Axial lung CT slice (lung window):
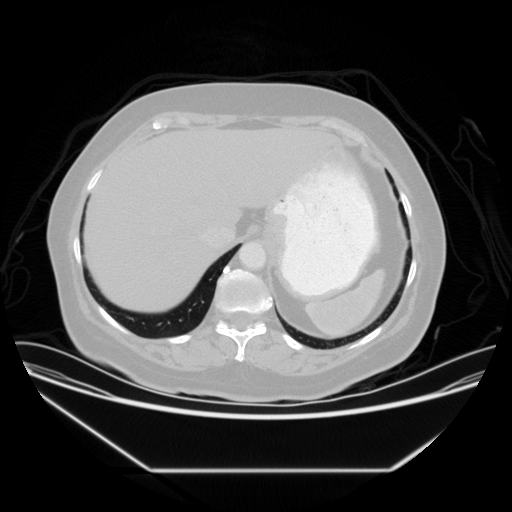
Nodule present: no